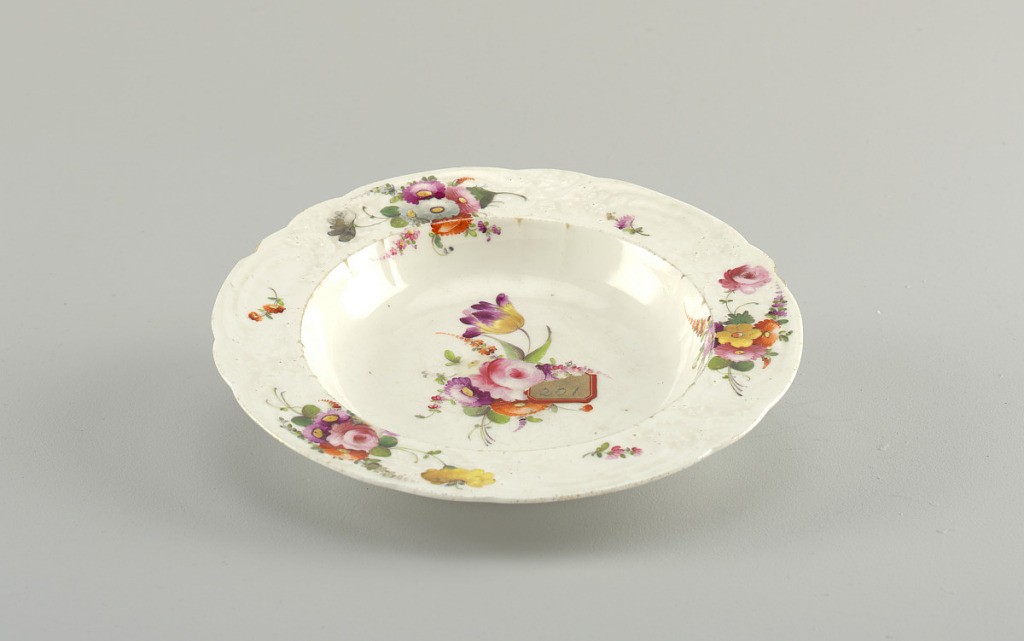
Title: Soup Plate
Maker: Meissen Porcelain Manufactory, German, active from 1710 to the present
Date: late 18th–early 19th century
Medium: hard paste porcelain, vitreous enamel
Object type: plate
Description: Molded with relief floral decoration and fainted with scattered flowers.